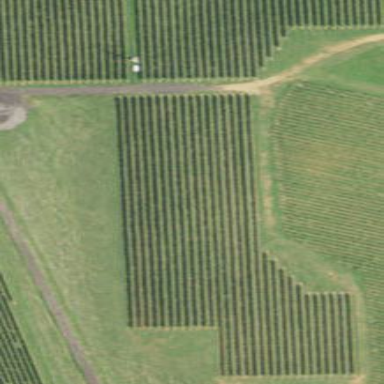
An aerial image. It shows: Vineyard growing grapes.